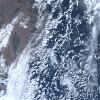
Label: cloud